Interaction volume radius: 5 \u00c5
Interaction volume height: 30 \u00c5
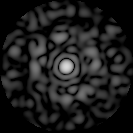
Disorder parameter: 0.7909